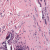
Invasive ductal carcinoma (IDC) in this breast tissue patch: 1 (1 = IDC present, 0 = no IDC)